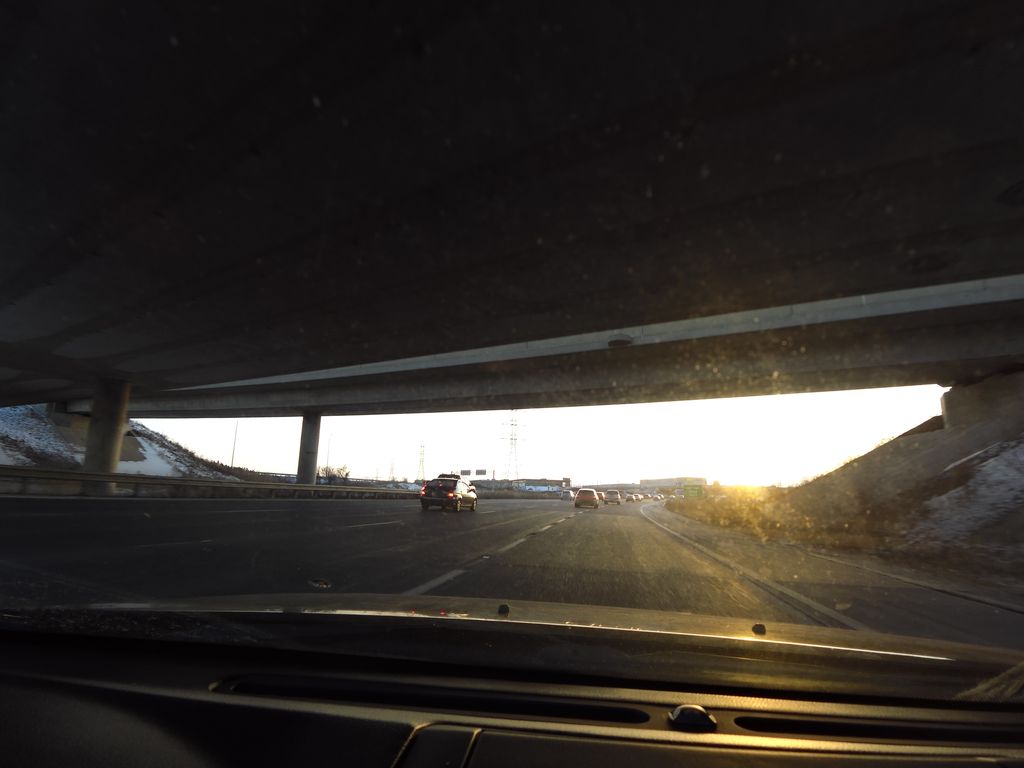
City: hamilton